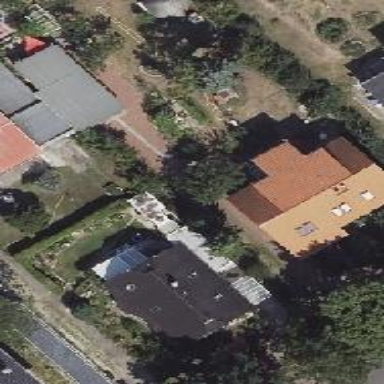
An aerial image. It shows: Gabled roof house.